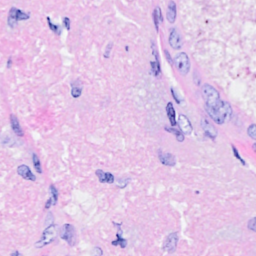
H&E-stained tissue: Breast